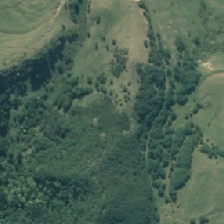
Land cover: grose_broom